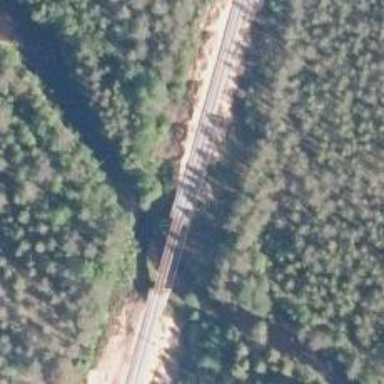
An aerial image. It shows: Bridge carrying railway with continuous electrified contact lines.